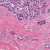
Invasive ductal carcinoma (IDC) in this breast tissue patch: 1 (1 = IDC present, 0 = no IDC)